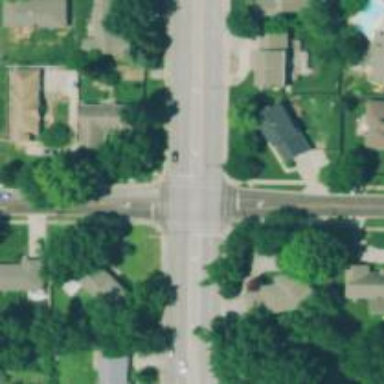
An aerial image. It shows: Solid stop line on the road.